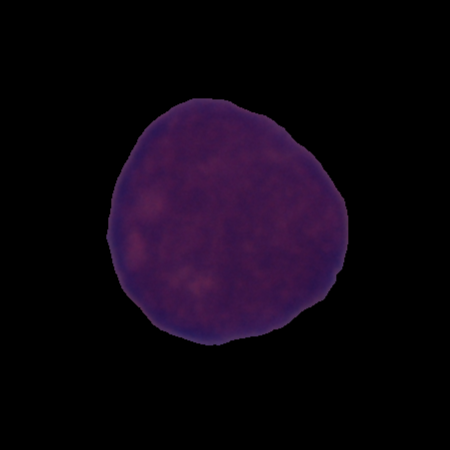
Label: cancer